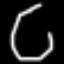
Label: octagon